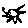
Label: sun